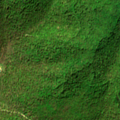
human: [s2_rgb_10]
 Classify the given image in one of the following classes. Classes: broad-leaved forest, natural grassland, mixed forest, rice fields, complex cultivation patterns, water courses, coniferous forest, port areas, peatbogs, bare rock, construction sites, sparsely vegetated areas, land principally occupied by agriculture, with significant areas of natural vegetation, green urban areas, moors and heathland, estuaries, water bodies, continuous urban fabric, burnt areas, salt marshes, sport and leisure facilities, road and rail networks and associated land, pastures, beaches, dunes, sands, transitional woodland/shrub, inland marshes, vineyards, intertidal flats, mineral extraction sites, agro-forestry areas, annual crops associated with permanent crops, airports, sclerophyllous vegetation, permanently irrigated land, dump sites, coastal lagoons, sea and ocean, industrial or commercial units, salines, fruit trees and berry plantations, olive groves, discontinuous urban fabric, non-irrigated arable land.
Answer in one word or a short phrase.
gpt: broad-leaved forest